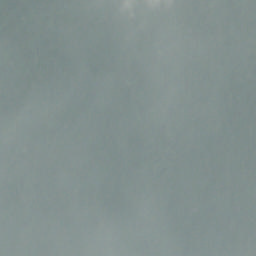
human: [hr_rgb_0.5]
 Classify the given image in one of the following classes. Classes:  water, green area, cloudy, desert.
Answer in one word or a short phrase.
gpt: cloudy